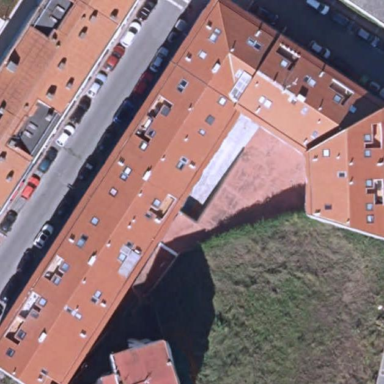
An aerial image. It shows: Retail building.